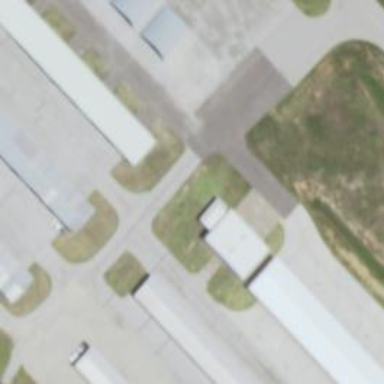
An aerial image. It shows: Image of taxiway at airport.